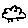
Label: cloud